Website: macys
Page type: account-selection
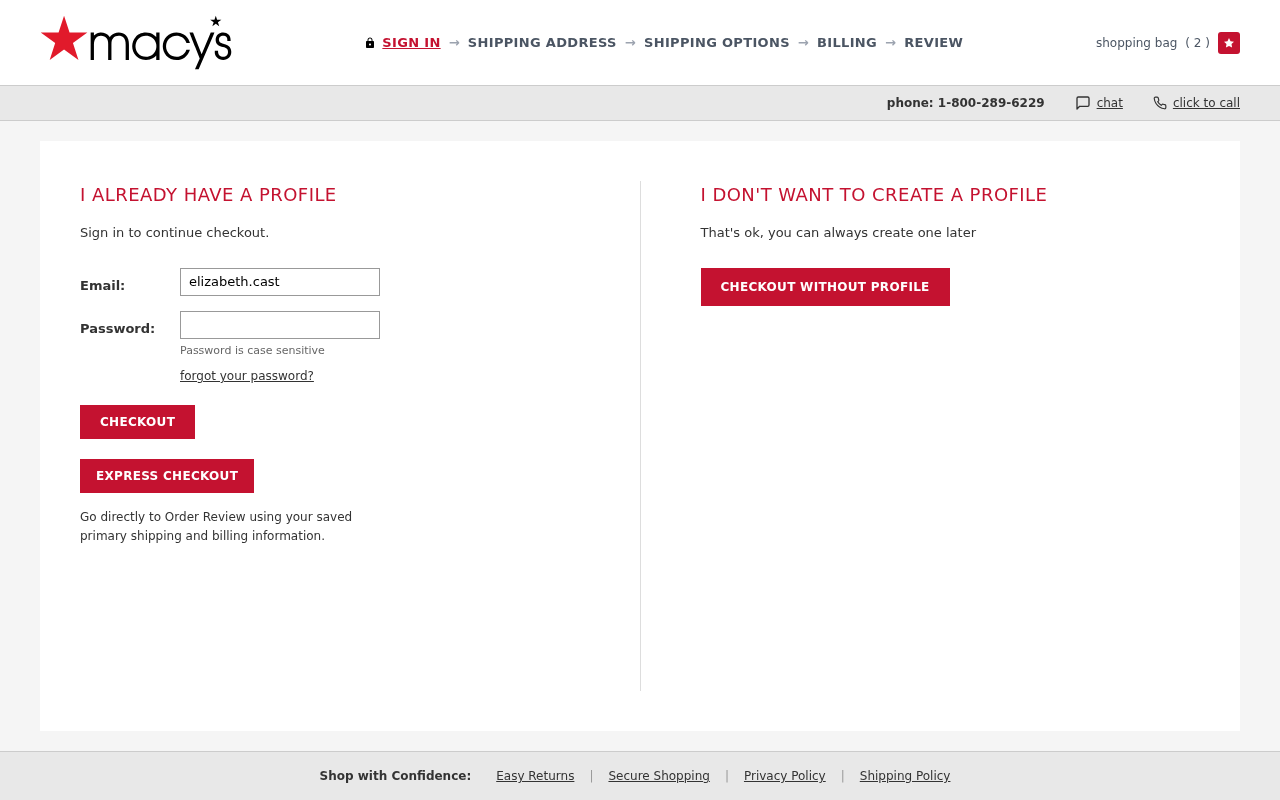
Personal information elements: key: PII_EMAIL
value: elizabeth.castillo@gmail.com
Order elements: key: ORDER_NUM_ITEMS
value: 2